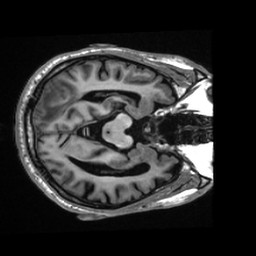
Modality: T1w
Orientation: axial
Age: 30
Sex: male